Question: In some deep learning models which analyse temporal data (e.g. audio, or video), we use a "time-distributed dense" (TDD) layer. What this creates is a fully-connected (dense) layer which is applied separately to every time-step.

In Keras this can be done using the <URL> for a couple of years.
How can we implement manually in PyTorch?
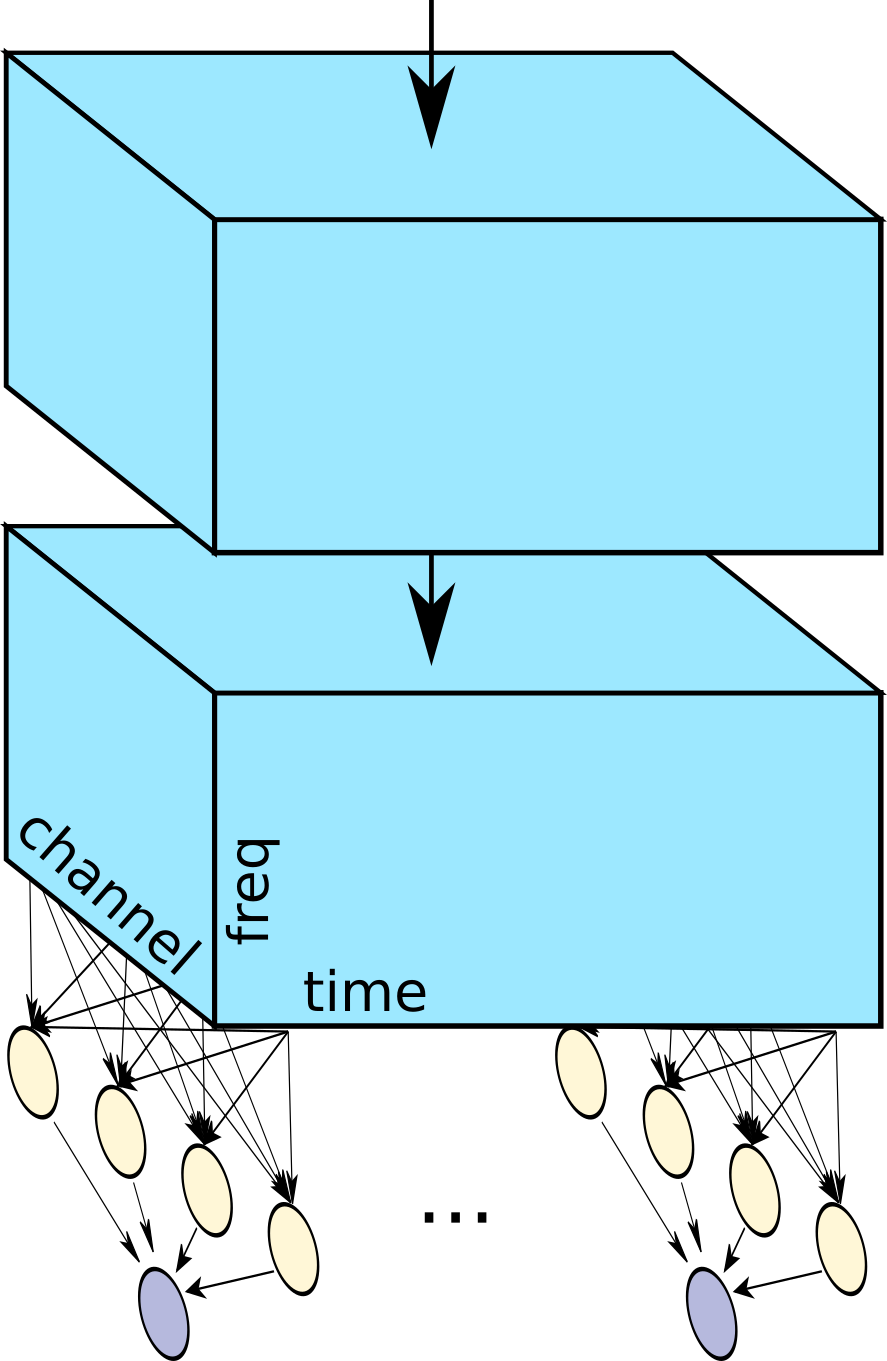
Answer: Specifically for (and not time-distributed ), we can hack it by using a convolutional layer.
Look at the diagram you've shown of the TDD layer. We can re-imagine it as a convolutional layer, where the convolutional kernel has a "width" (in time) of exactly 1, and a "height" that matches the full height of the tensor. If we do this, while also making sure that our kernel is not allowed to move beyond the edge of the tensor, it should work:
'''
self.tdd = nn.Conv2d(1, num_of_output_channels, (num_of_input_channels, 1))
'''
You may need to do some rearrangement of tensor axes. The "input channels" for this line of code are in fact coming from the "freq" axis (the "image's y axis") of your tensor, and the "output channels" will indeed be arranged on the "channel" axis. (The "y axis" of the output will be a singleton dimension of height 1.)